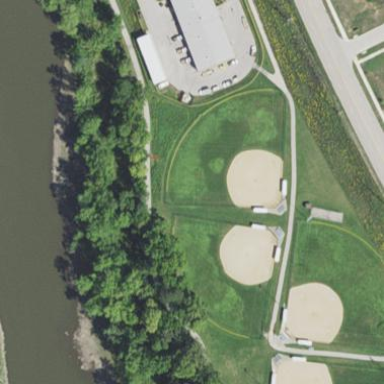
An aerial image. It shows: Baseball pitch for leisure and sports activities.